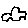
Label: car